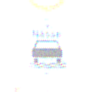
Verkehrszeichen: BeiNaesse
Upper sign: Geschwindigkeit120
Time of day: SunriseSunset
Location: Outdoor (Nature)
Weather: PartlyCloudy
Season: NotSpecified
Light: Natural